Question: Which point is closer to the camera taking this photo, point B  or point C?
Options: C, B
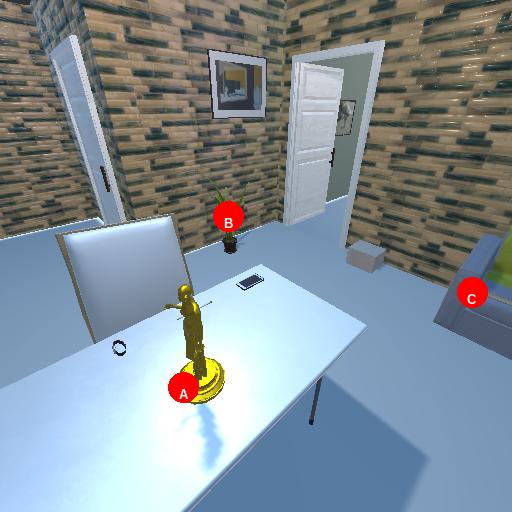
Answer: C